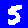
Digit: 5